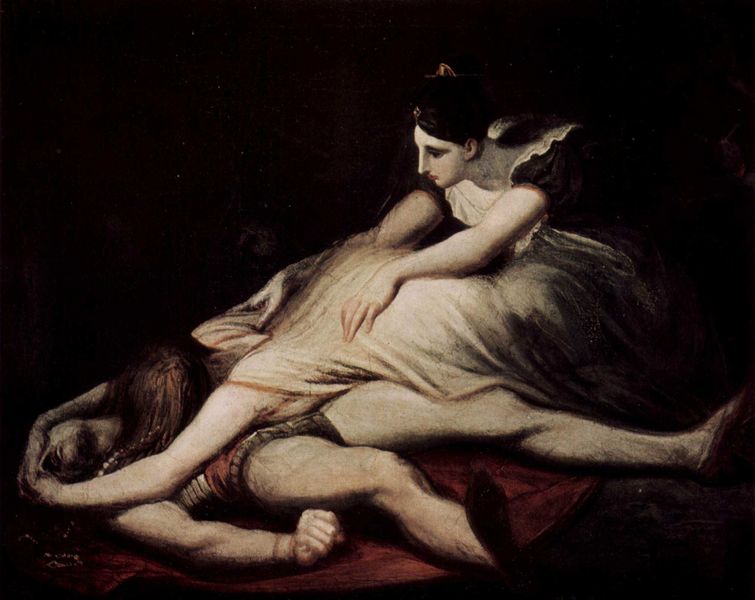
Titel: Kriemhild wirft sich auf den toten Siegfried
Künstler: Johann Heinrich Füssli
Standort: Zürich.
Institution: Kunsthaus
Schlagwörter: dunkel, gemälde, hand, haut, körper, mann, nackt, schatten, weiß, frauen, menschen, braun, finger, frau, frisur, grau, hell, kleid, kleider, licht, nase, profil, rücken, schwarz, tisch, rot, tuch, teppich, bart, hemd, wand, arm, arme, augen, blass, falten, gesicht, halten, inkarnat, kleidung, leiche, stein, tod, tot, toter, trauer, hände, gewand, haare, mantel, drei, höhle, kontrast, lippen, schräg, beine, fell, bein, füße, liebe, umarmung, liegen, zwei, risse, muskeln, melancholie, liegend, umarmen, weinen, faust, soldat, panik, rüstung, verzweiflung, trost, weß, firnis, ende, sterben, firsur, hilfe, leid, leiden, muskel, schmerz, bleich, licht schatten, beweinung, kannelüren, turban, tränen, schlingen, helfen, matte, geschlungen, geicht, sorge, schürtze, tief, gefühl, übereinander, emotion, amnn, krakelee, füssli, klage, manieristisch, bestürzung, marmorn, kriemhild, beweinen, helfem, umschlingen, krass, ann, kleidun, gesichz, ung, arg, 1700, treuer, schhe, paik, erschlagener, trauer frauen